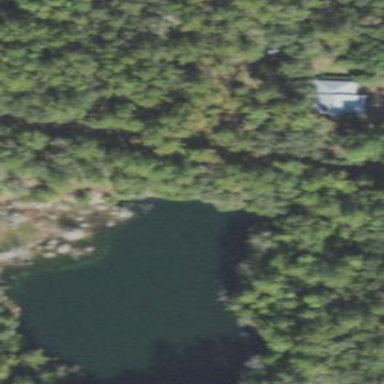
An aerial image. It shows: Reservoir of natural water.